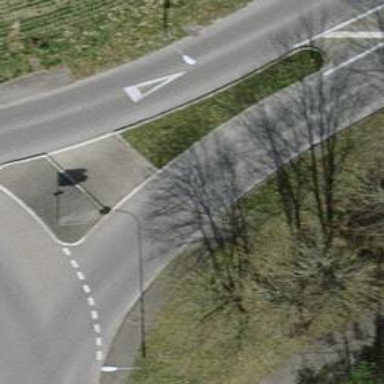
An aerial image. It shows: Kerb barrier.